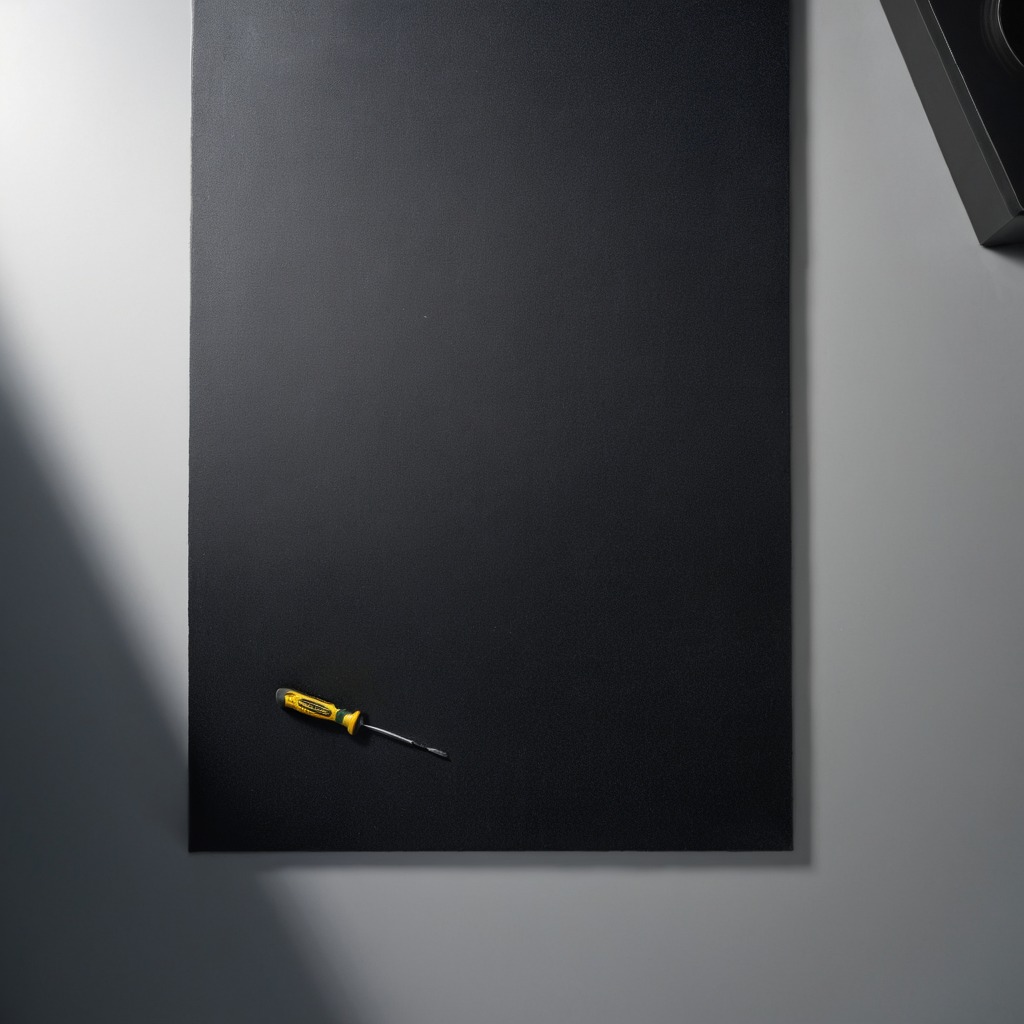
A screwdriver lies on the clean granite tabletop.